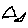
Label: triangle